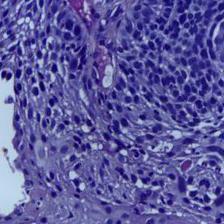
Diagnosis: OSCC